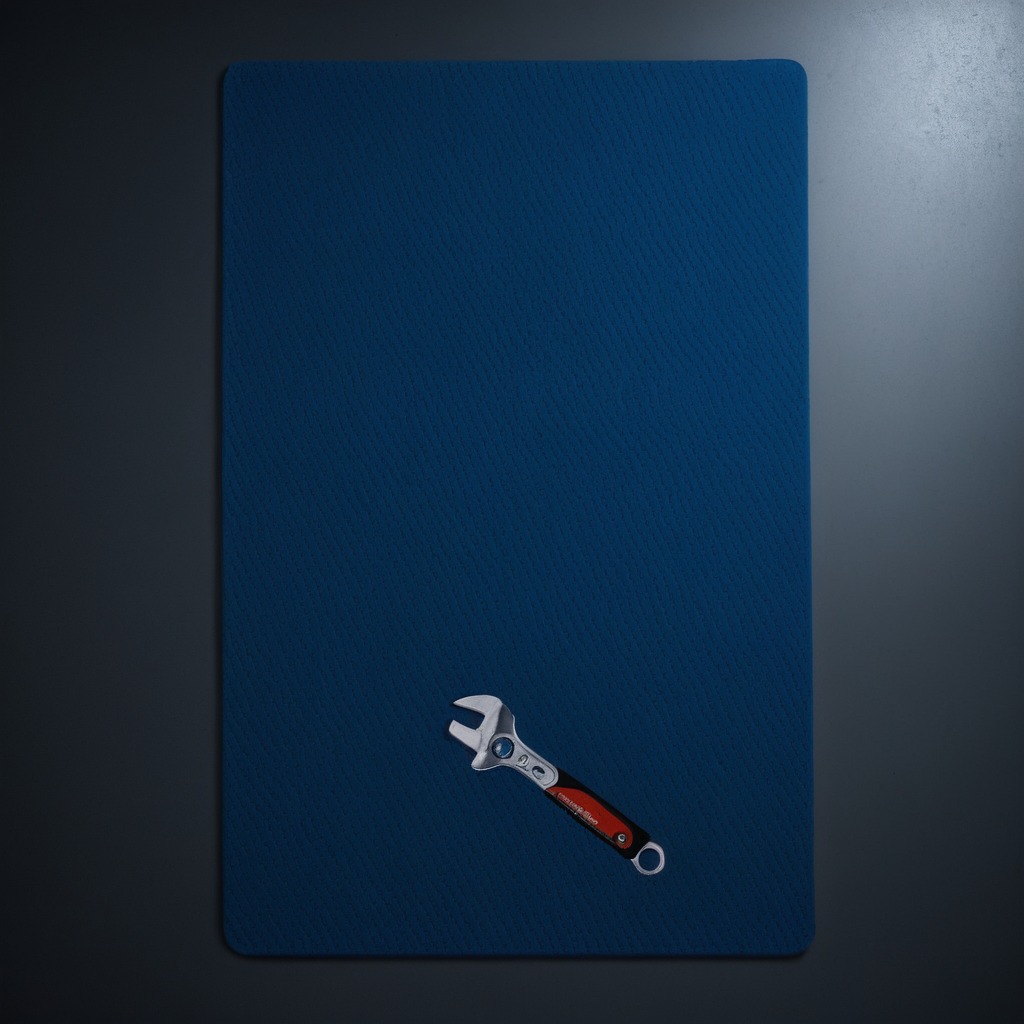
An wrench is lying on a clean granite tabletop covered with a blue rubber mat inside a workshop at night.